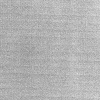
Atmospheric dust classification: dusty